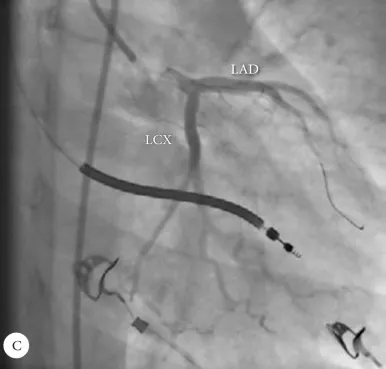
Noncritical coronary plaques after the intracoronary nitroglycerine injection are seen in the coronary arteries in the ROA views of coronary angiography (C and D).
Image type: radiology (x_ray)